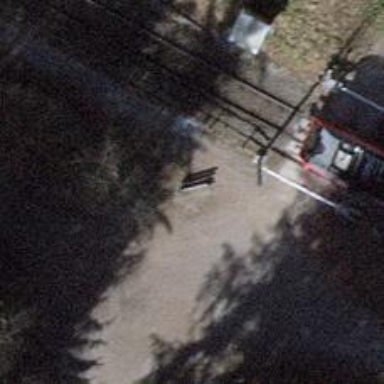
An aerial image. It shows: Brown bench in the vicinity.